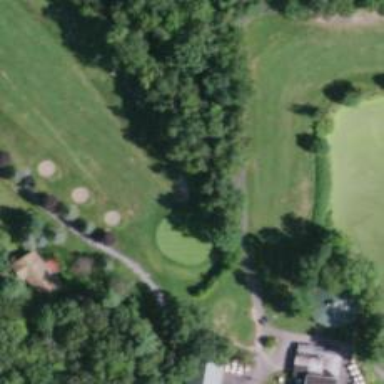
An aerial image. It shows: Golf hole.